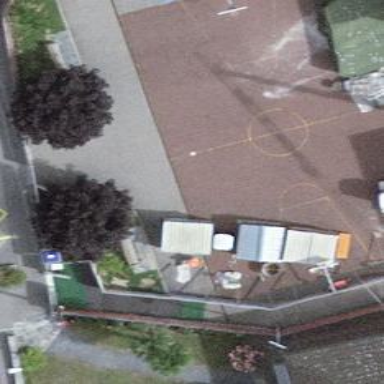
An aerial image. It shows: Basketball court on pitch.